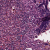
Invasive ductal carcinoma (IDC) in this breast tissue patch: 0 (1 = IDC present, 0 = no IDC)